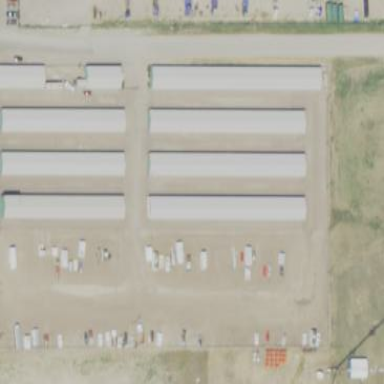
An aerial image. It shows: Area designated for garages used for storage rental.